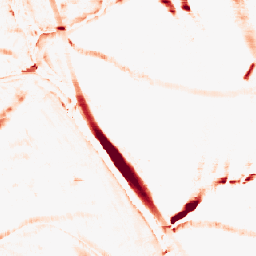
Category: morphological
Decomposition family: morphological_rect
Decomposition parameters: operation: opening
width: 20
height: 10
Upsampling method: nearest
Upsampling parameters: scale: 4
Upsampling scale: 4